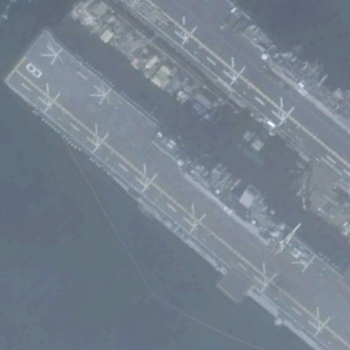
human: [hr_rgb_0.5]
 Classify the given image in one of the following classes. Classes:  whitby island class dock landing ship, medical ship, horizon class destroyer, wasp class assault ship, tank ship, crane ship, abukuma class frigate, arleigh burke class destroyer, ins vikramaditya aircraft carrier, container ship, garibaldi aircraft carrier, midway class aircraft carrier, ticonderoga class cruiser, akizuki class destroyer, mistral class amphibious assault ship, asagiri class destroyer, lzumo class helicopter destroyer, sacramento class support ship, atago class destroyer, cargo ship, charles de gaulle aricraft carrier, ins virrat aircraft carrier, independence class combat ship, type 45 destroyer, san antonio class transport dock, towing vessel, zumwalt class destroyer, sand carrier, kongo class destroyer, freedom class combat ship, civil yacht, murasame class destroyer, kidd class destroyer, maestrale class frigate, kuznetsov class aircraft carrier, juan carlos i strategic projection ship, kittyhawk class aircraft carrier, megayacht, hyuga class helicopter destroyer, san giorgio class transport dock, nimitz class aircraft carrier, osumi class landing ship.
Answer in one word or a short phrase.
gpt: Wasp class assault ship